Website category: university
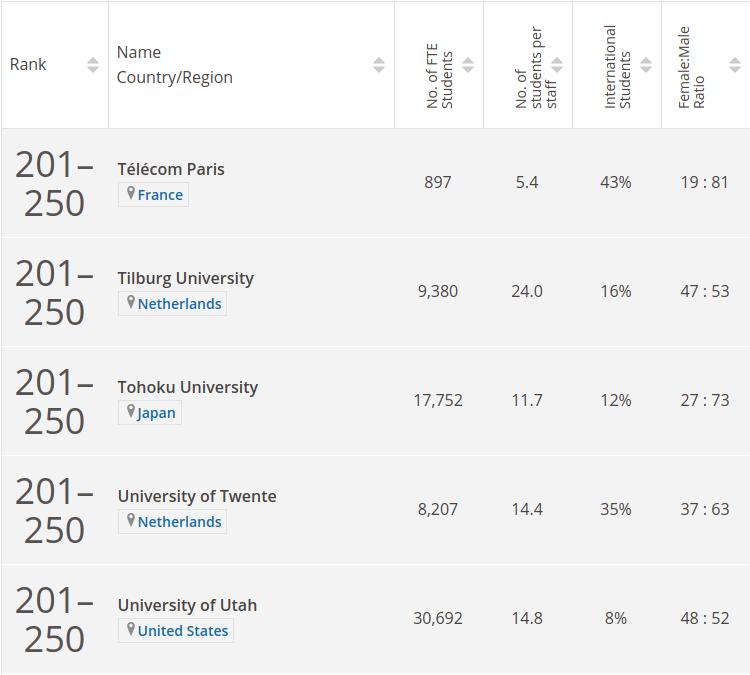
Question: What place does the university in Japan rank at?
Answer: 201250

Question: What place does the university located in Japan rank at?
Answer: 201250

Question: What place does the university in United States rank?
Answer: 201250

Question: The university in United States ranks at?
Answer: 201250